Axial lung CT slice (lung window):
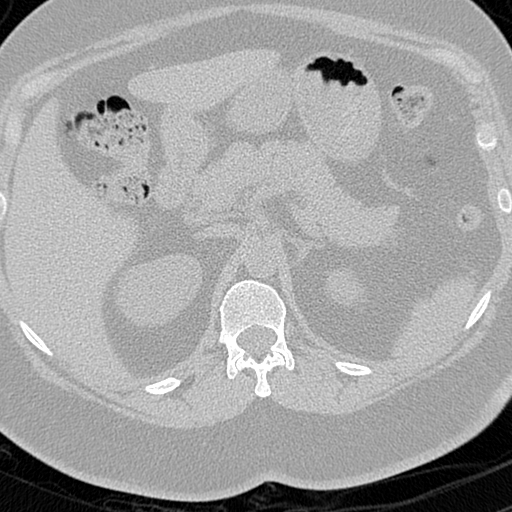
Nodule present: no